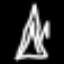
Label: The Eiffel Tower